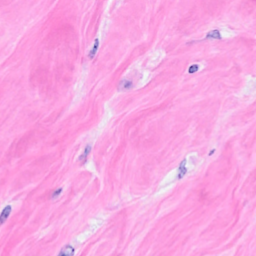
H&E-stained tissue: Breast